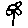
Label: flower